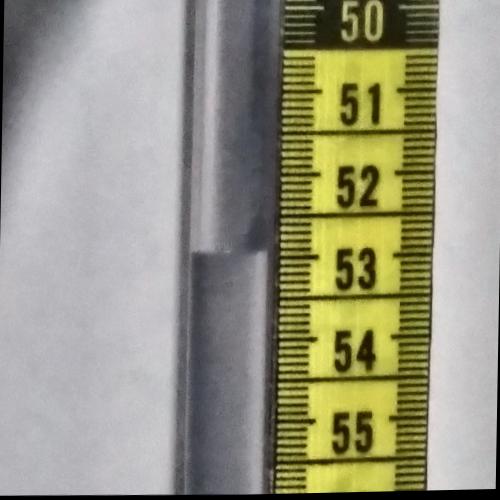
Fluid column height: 52.9 cm